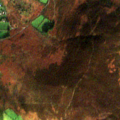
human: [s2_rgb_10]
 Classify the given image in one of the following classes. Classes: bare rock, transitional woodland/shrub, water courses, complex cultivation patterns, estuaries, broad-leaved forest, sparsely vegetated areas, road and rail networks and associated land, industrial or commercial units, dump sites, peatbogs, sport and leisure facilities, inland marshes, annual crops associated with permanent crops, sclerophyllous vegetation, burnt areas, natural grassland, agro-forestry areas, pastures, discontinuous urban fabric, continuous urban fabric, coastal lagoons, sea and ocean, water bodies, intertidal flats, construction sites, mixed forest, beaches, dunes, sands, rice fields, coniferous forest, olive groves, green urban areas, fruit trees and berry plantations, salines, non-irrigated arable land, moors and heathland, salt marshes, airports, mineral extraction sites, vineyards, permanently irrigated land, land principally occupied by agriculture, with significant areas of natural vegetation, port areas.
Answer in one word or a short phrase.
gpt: pastures, moors and heathland